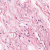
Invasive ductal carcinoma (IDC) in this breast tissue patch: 0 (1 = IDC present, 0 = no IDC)